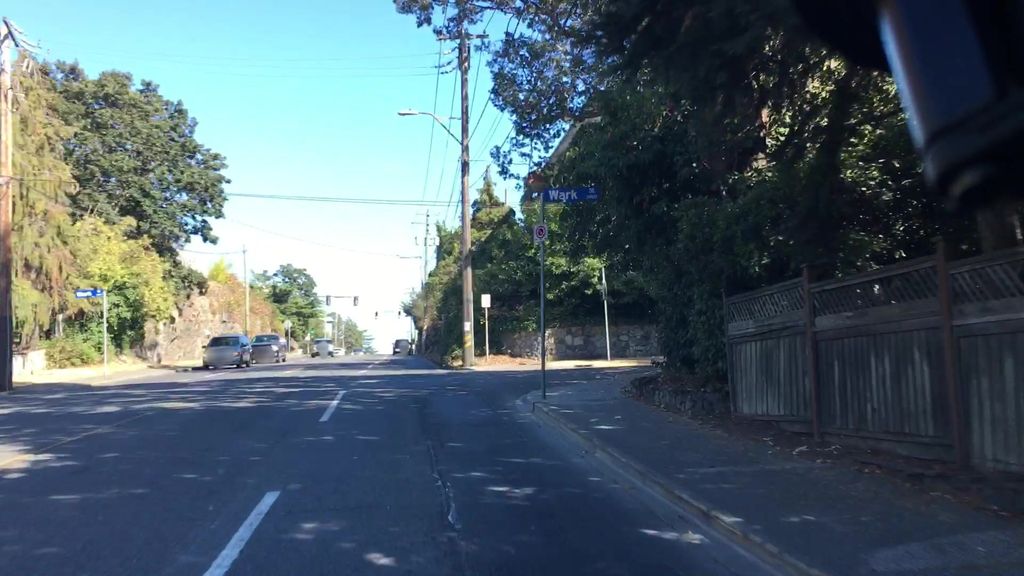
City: victoria